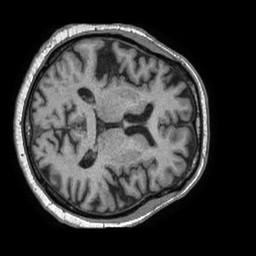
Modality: T1w
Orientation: axial
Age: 71
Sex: male
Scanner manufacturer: philips
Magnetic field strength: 1.5 T
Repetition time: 0.007509 s
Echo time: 0.003414 s